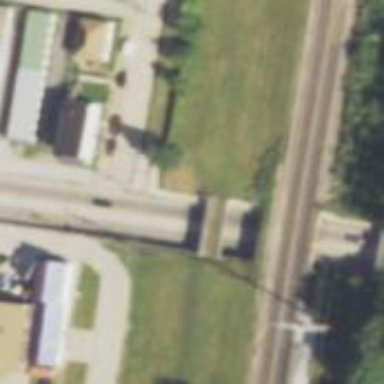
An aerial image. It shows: Abandoned railway bridge.